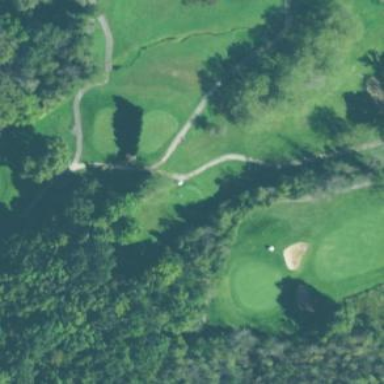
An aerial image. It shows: Area with grass used as rough in golf course.